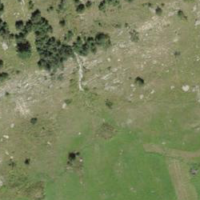
EUNIS habitat code: 23
Species observed at this site:
Oenanthe oenanthe
Marmota marmota